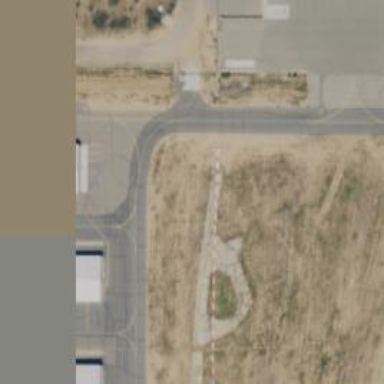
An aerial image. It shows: View of taxiway at the airport.